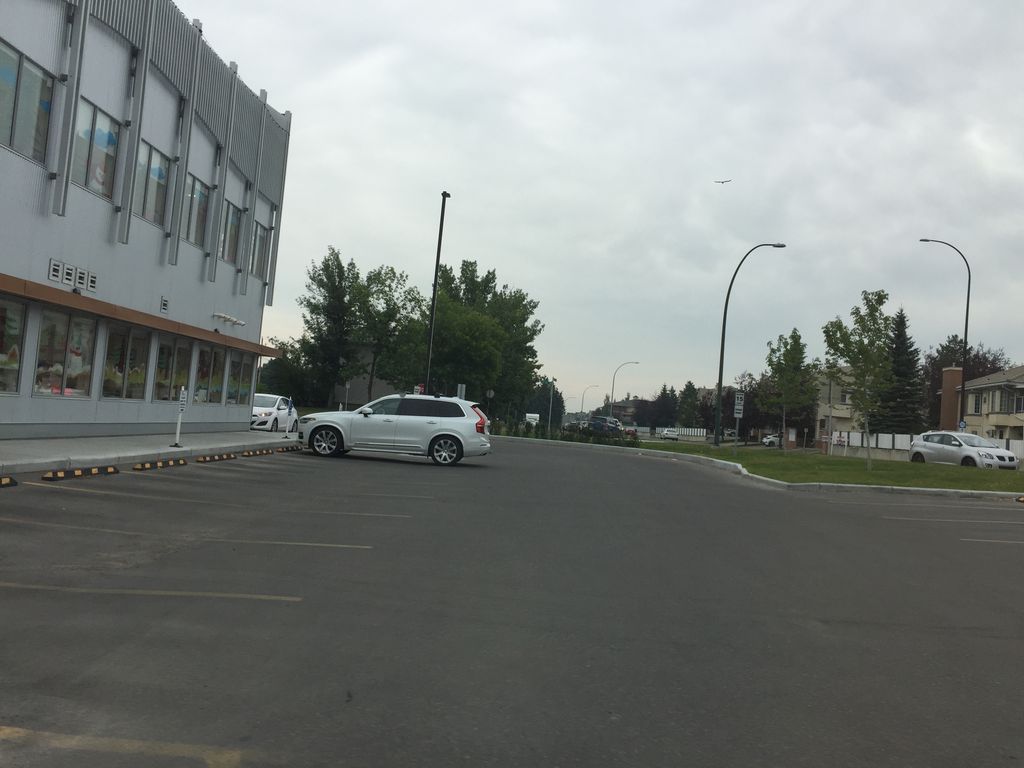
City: calgary